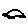
Label: car